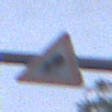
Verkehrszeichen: UnzureichendesLichtraumprofil
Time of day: SunriseSunset
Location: Outdoor (Urban)
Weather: PartlyCloudy
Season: NotSpecified
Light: Natural